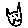
Label: cat